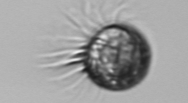
Label: Ciliophora